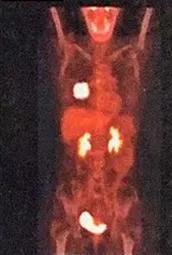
Tumor lesions detected at various times. PET-CT showing a mass in the middle lobe of the right lung (A).
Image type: radiology (pet)